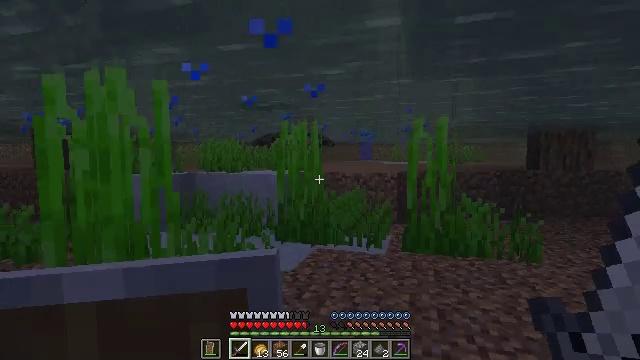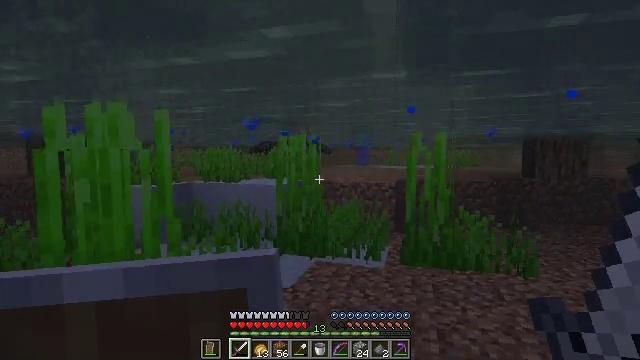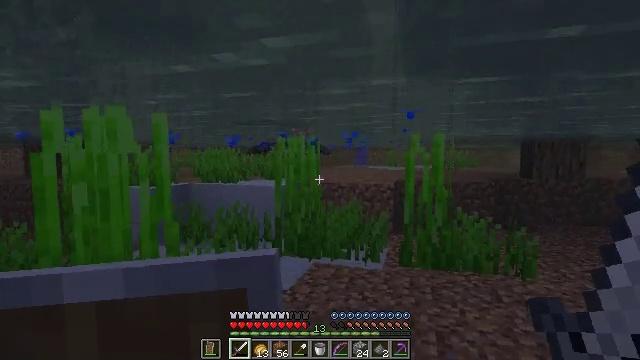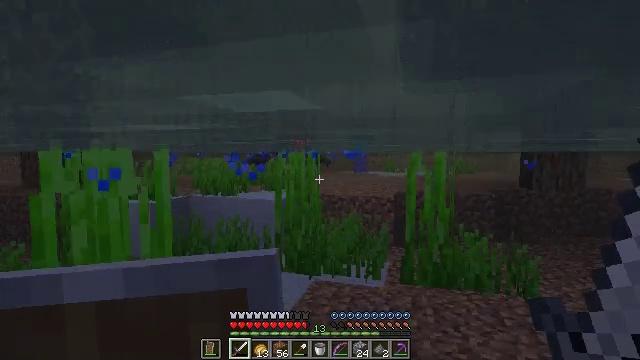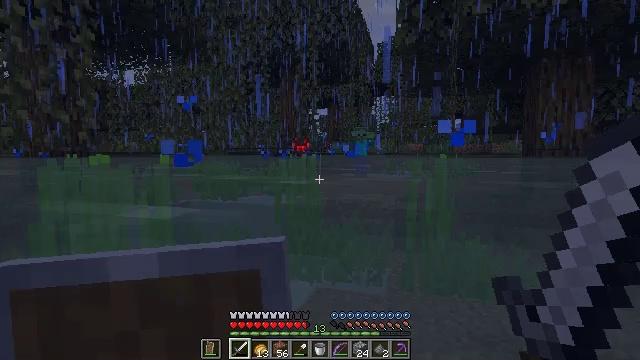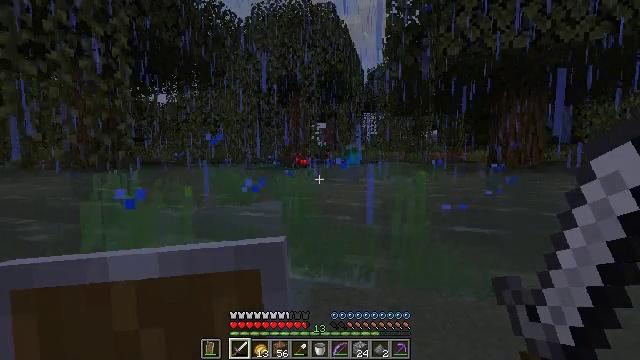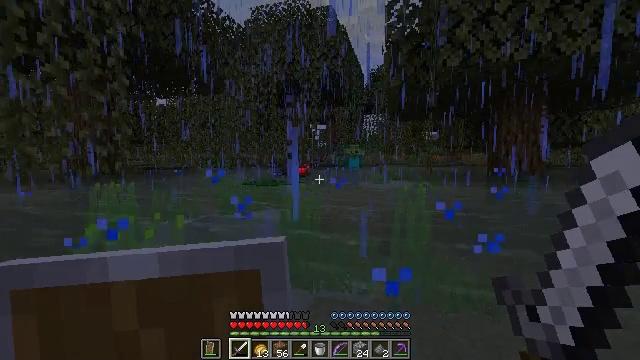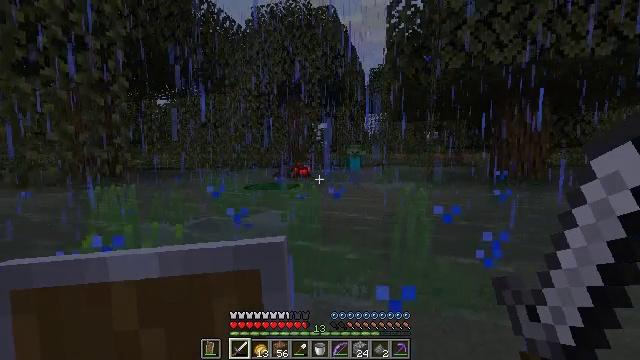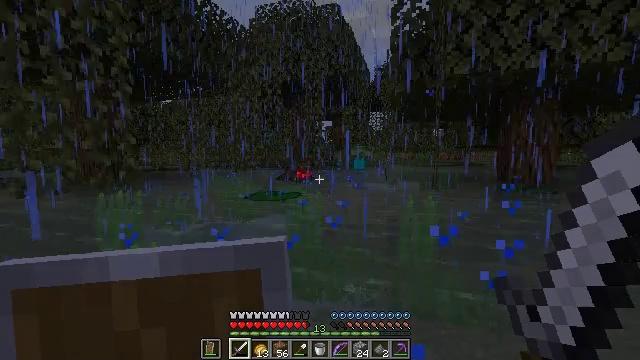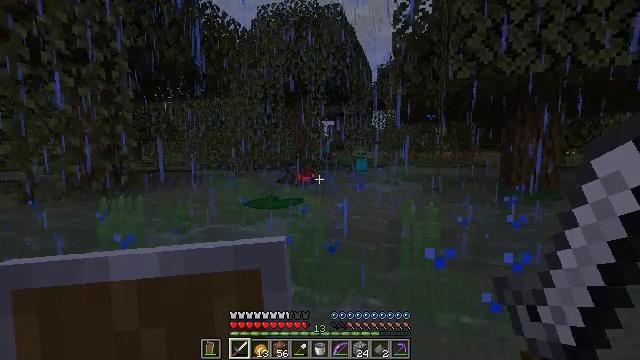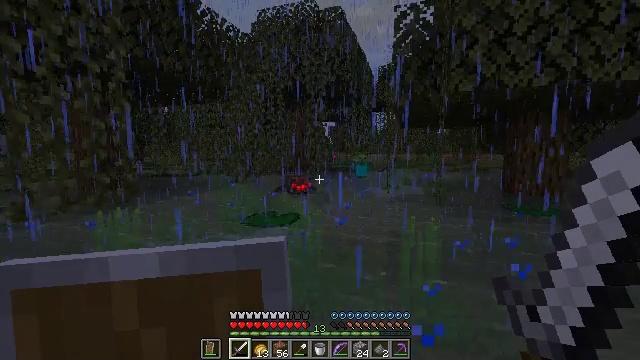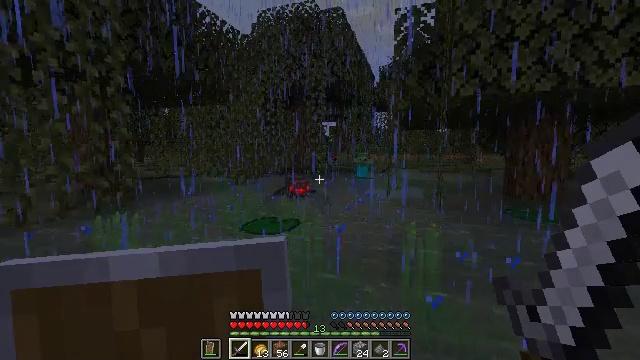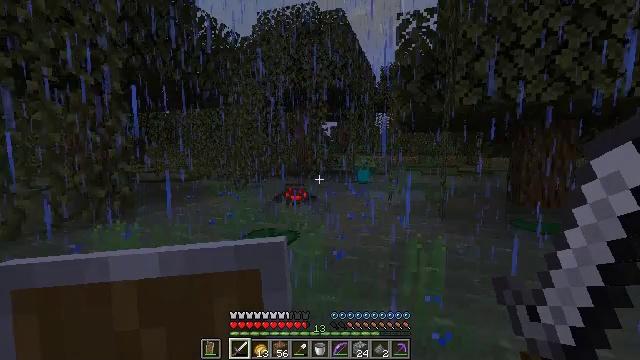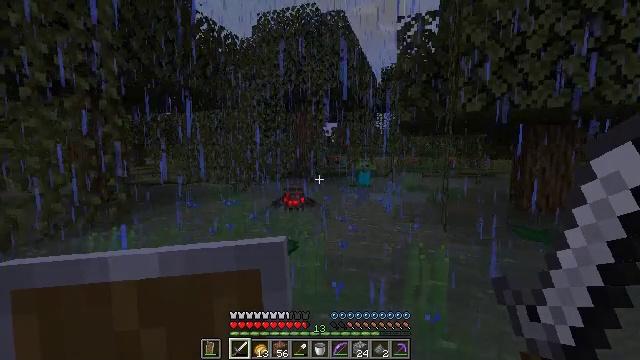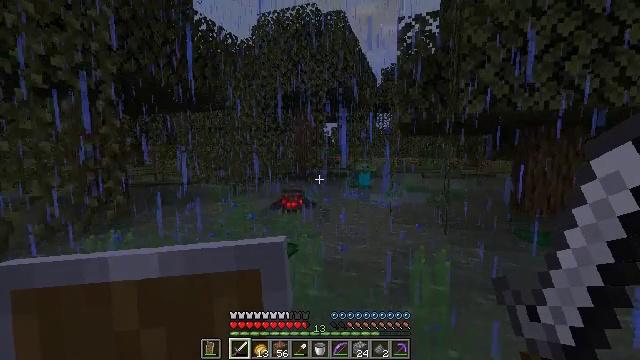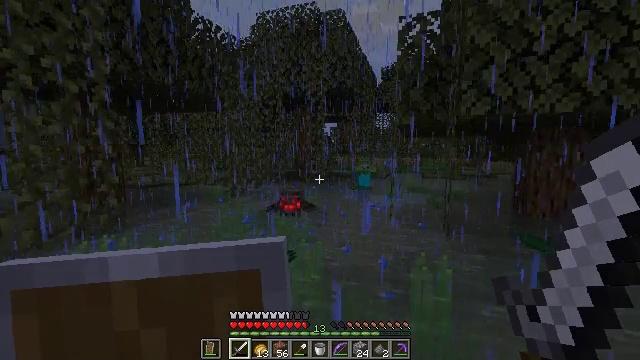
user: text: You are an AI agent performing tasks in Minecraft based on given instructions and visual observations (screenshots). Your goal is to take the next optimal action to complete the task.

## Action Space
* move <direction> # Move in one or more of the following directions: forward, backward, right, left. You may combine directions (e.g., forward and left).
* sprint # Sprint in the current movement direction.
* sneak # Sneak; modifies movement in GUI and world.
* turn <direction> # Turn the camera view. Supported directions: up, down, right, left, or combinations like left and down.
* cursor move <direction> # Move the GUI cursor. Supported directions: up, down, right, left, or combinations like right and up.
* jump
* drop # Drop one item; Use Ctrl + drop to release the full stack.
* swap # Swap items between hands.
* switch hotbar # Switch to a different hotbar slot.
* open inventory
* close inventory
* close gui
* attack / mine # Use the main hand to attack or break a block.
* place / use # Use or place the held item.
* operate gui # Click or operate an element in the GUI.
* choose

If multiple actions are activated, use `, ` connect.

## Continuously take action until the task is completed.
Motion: motion action
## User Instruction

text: Break the tall seagrass.
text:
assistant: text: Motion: move forward, jump
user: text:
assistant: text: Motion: move forward, jump
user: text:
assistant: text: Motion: move forward, jump
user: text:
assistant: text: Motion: move forward and move right, jump
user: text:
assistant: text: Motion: move forward and move right, jump
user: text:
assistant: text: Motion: move forward and move right, jump
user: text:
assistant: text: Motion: move forward and move right, jump
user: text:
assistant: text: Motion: move forward and move right, turn left, jump
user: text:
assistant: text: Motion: move forward, jump
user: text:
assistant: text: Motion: move forward, jump
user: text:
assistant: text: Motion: move forward
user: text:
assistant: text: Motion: move forward
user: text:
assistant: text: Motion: move forward
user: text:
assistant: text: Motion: move forward
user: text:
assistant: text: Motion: move forward and move right
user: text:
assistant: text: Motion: move forward and move right
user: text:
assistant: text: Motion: move forward and move right
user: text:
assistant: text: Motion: move forward and move right, turn left
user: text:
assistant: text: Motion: move forward and move right, turn left
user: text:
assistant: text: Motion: move forward and move right
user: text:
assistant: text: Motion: move forward
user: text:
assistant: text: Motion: move forward
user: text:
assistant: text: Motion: move forward
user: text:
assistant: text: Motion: move forward
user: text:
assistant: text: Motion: move forward
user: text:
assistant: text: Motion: move forward
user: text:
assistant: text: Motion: move forward
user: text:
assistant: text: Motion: move forward, turn left
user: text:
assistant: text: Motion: move forward
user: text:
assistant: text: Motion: move forward